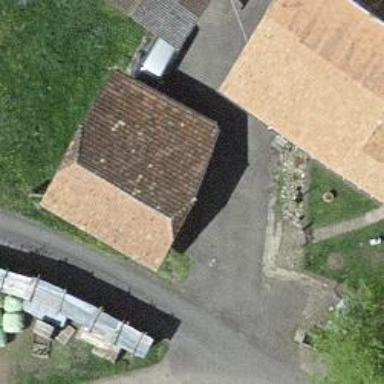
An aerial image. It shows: Barn.